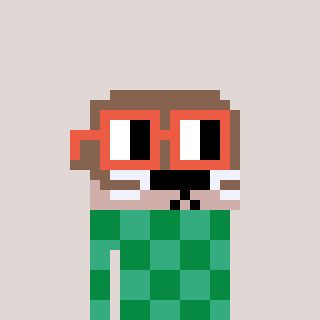
a pixel art character with square orange glasses, a otter-shaped head and a teal-colored body on a warm background